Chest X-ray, AP view. Patient: 12 years old, sex F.
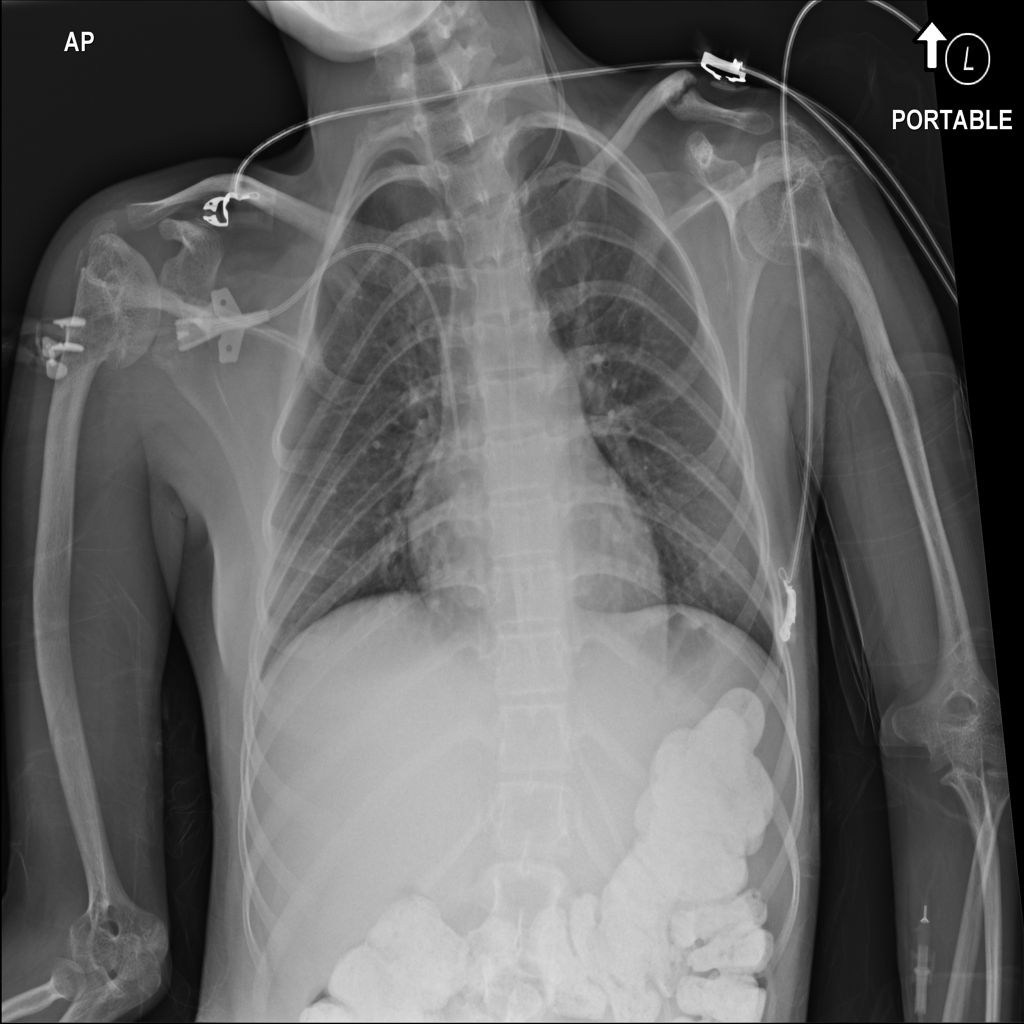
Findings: No Finding